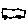
Label: car